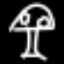
Label: mushroom